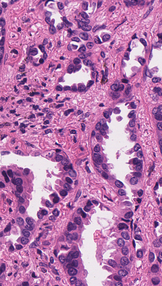
Tumor epithelial tissue: yes
Tumor-associated stroma tissue: yes
Normal tissue: no